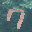
Label: 7